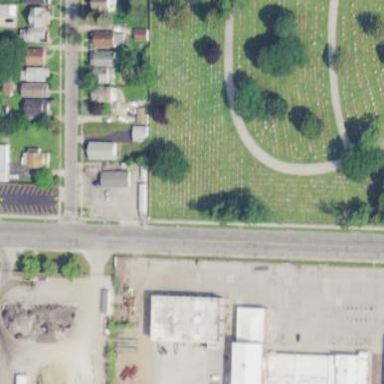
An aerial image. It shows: Cemetery.